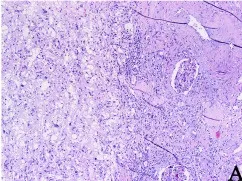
Histopathology features of primary tumors. (A) The boundary between tumor tissue and surrounding normal kidney tissue is not clear. Necrosis could be observed. B H&E, x100.
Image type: pathology (h&e)